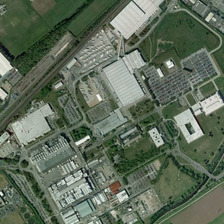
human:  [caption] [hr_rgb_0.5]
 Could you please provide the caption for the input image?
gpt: there is a bare land around the factory .

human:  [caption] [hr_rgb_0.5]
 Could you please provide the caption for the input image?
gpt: many trees are planted around the factory .

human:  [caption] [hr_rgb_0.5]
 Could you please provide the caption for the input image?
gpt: there is a bare land around the factory .

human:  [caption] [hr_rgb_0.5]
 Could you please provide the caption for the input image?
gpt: many trees are planted around the factory .

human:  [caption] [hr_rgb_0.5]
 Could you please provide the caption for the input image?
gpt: many trees are planted around the factory .